Question: This is the CSS:
'''
#signup .vedit tbody > tr.b_part3:nth-child(2) {
background: red;
}
'''
The HTML structure:

As you can see, I want to select the second '.b_part' tr element of the table.
But for some reason the CSS rule is not being applied.
What could be the problem?
Live site: <URL>
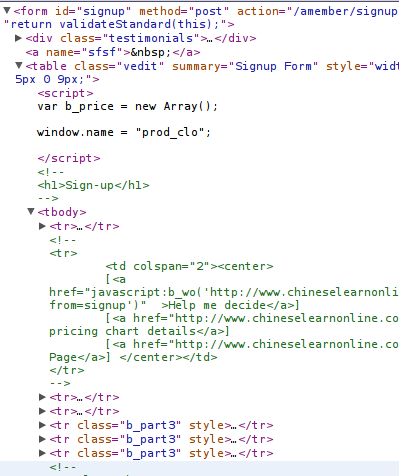
Answer: I know that @Musa teased out a solution to this problem, but I will add to that just to document in case others run into this issue.
As of right now you segment sections of siblings via classes AND use :nth-child().
'''
//Standard Use:
ul li:nth-child(2) {
color: #0cf;
}
<ul>
<li>One</li>
<li>Two</li> <!-- Highlights Two -->
<li>Three</li>
</ul>
// Attempted Use:
ul li.scope:nth-child(2) {
color: #0cf;
}
<ul>
<li>One</li>
<li>Two</li>
<li>Three</li>
<li class="scope">One</li>
<li class="scope">Two</li> <!-- Fails -->
<li class="scope">Thre</li>
</ul>
// Optional Solution:
ul.scope li:nth-child(2) {
color: #0cf;
}
<ul>
<li>One</li>
<li>Two</li>
<li>Three</li>
</ul>
<ul class="scope">
<li>One</li>
<li>Two</li> <!-- Highlights Two -->
<li>Three</li>
</ul>
'''
It appears that in order for the nth-child pseudo class to activate, it requires access to the element itself and not one of it's nodes. So for now the primary work around is to re-factor and take your scope up one level (or higher).